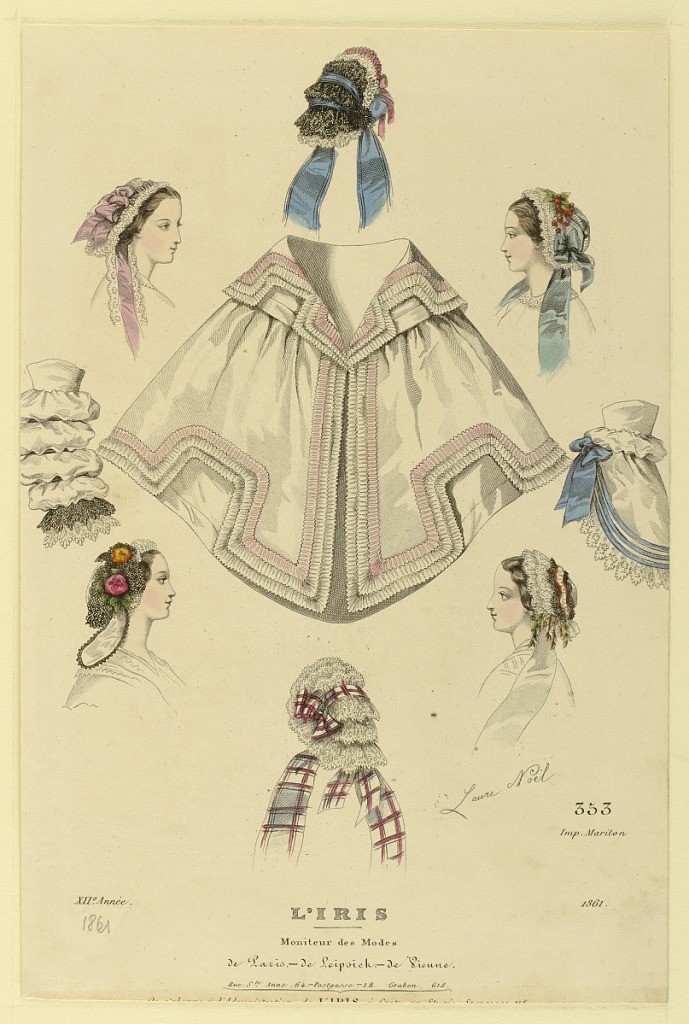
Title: Fashion Plate no. 353 from L'Iris, Moniteur des Modes
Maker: Imprimerie Mariton, French, active mid-19th c.
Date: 1861
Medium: Hand-colored engraving on paper
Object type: Print
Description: Fashion plate from L'Iris, Moniteur des Modes.